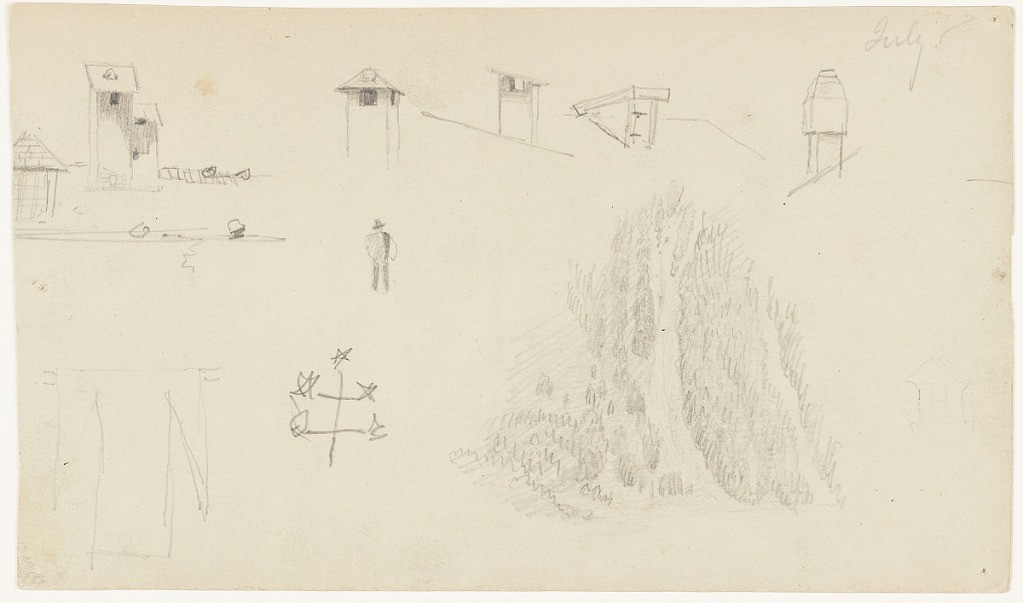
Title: Mixed Sketches with Chimneys and Waterfall, Berchtesgaden, Germany
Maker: Frederic Edwin Church, American, 1826–1900
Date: July 1868
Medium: Graphite on gray-green wove paper; verso: graphite
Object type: Drawing
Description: Mixed sketches showing several views around Berchtesgaden, Germany, including a steep waterfall down wooded landscape at lower right, a weathervane and a piece of hung laundry at lower left, a small figure at center, and six sketches of chimneys along the upper margin.

Verso: Botanical sketch from Berchtesgaden, Germany showing a view of a tall deciduous tree at center with a mountain range faintly rendered in the background. The top branches of another tree are visible at center.